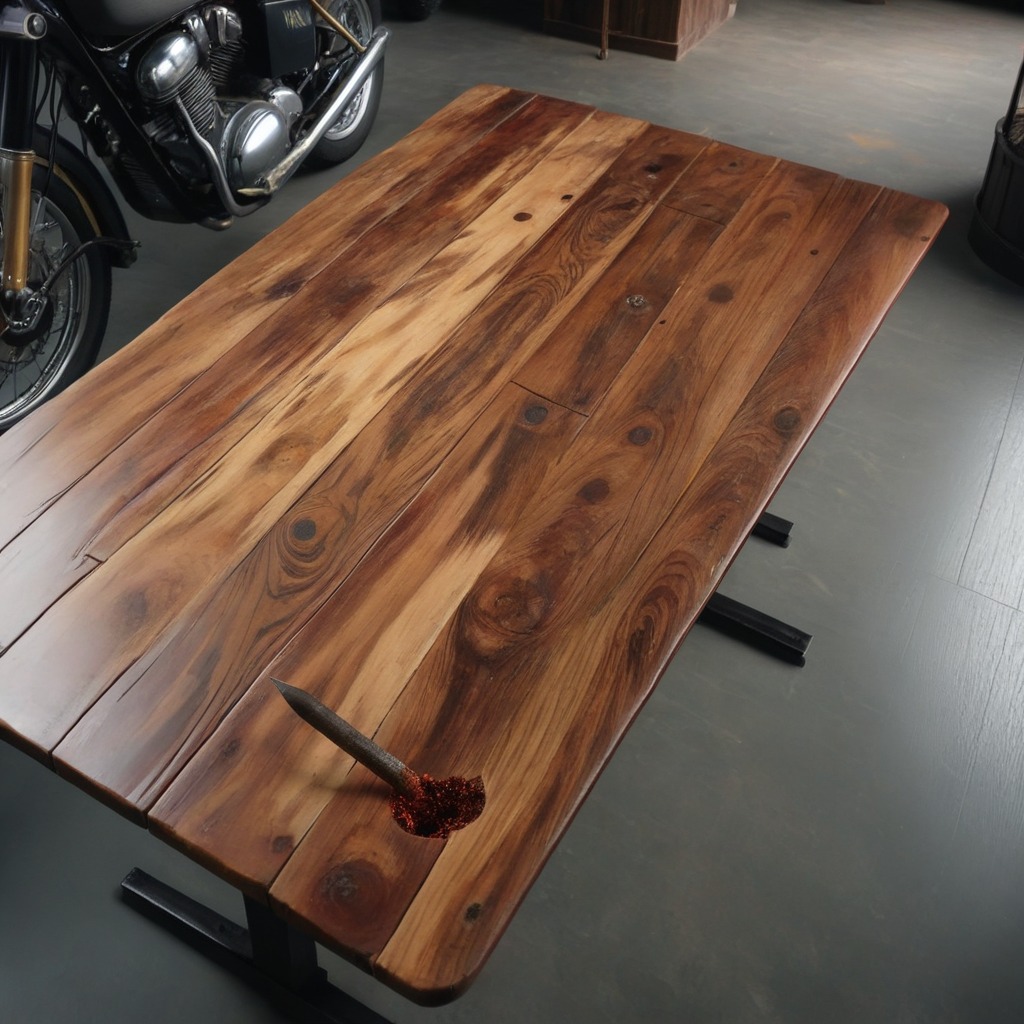
A nail is lying on the oil-spilled wooden table in a vintage motorcycle garage.